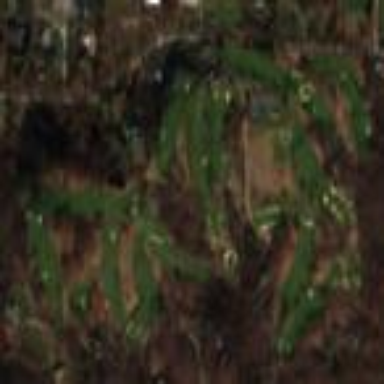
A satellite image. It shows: Golf course surrounded by greenery.